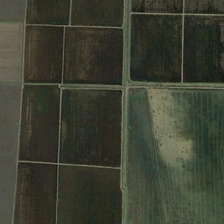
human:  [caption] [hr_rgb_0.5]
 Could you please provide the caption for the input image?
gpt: many pieces of rectangular gray black farmlands are together .

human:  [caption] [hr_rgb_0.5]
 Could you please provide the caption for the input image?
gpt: the little farm is made up of grass and crops .

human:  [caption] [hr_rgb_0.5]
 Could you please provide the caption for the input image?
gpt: a few crooked paths pass through the farm .

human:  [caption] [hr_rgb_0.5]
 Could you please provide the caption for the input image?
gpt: many pieces of rectangular gray black farmlands are together .

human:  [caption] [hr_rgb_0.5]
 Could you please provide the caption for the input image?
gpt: the little farm is made up of grass and crops .